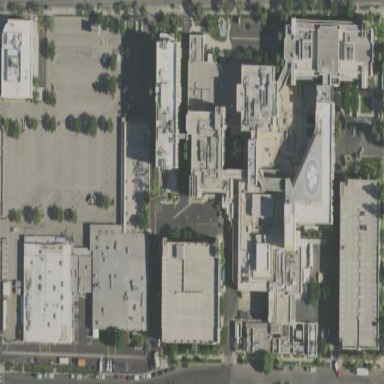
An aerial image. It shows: Hospital providing healthcare services.